Interaction volume radius: 5 \u00c5
Interaction volume height: 25 \u00c5
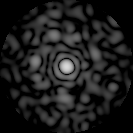
Disorder parameter: 0.8572